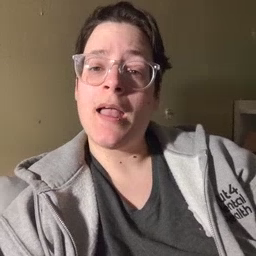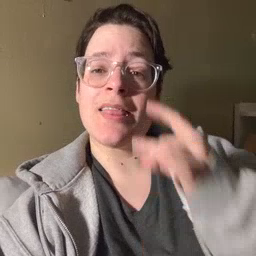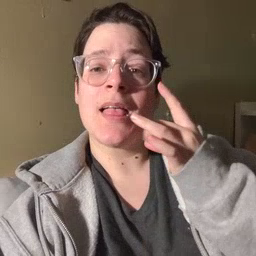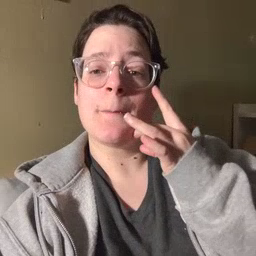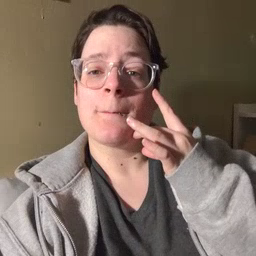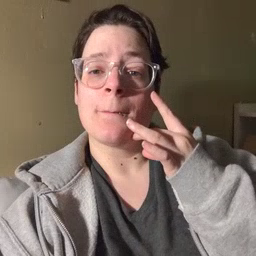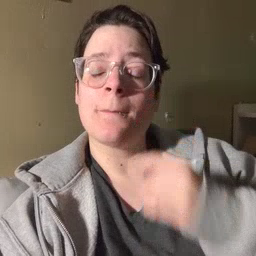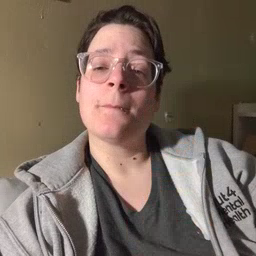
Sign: lamp